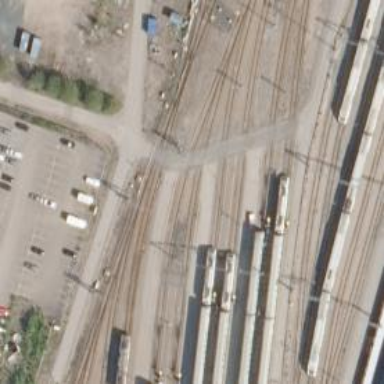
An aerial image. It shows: Railway yard with electrified contact lines.